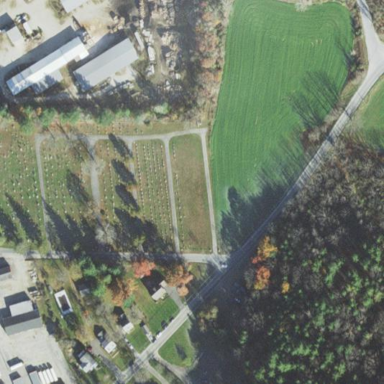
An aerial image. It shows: Cemetery.